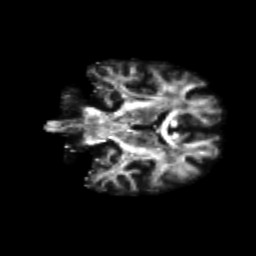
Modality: FA
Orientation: coronal
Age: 67
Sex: male
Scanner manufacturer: siemens
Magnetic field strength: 3 T
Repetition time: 4.71 s
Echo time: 0.0906 s